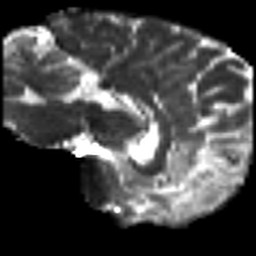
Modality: T2w
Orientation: sagittal
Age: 37
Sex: male
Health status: ill
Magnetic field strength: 3 T
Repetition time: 8.4 s
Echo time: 0.0926 s